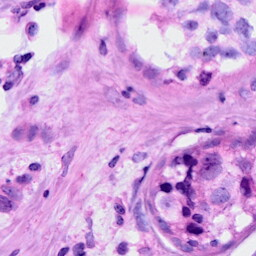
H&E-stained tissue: Breast